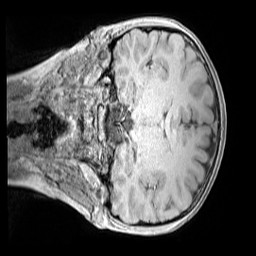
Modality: MP2RAGE
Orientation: coronal
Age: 10
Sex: female
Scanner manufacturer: siemens
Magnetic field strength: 3 T
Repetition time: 4 s
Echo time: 0.00299 s